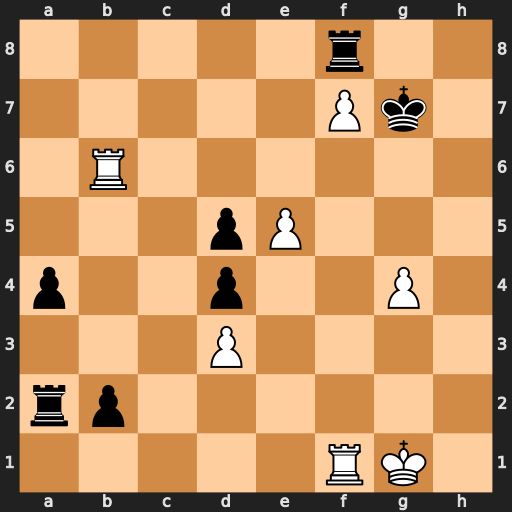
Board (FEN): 5r2/5Pk1/1R6/3pP3/p2p2P1/3P4/rp6/5RK1
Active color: w
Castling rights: -
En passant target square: -
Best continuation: e6 Ra1 Rxb2 Rxf1+ Kxf1